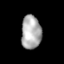
Tissue: lung
Cell type: Smooth muscle cells
Senescence score: 0.1495
Nuclear area (px): 652
Mean DAPI intensity: 173.655